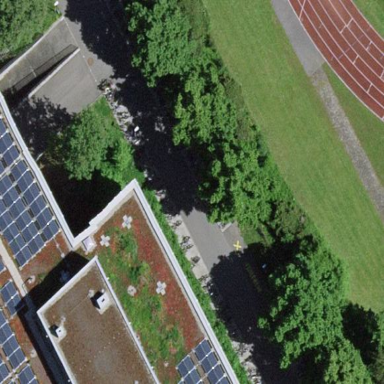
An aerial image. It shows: Bicycle parking area with stands available.